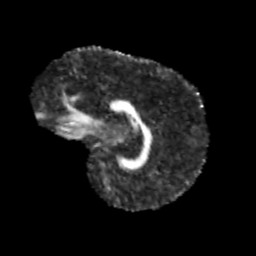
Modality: FA
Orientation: sagittal
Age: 12
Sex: male
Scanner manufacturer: siemens
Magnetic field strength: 3 T
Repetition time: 3.8 s
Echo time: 0.07 s